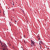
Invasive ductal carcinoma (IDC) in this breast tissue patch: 1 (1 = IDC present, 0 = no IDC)